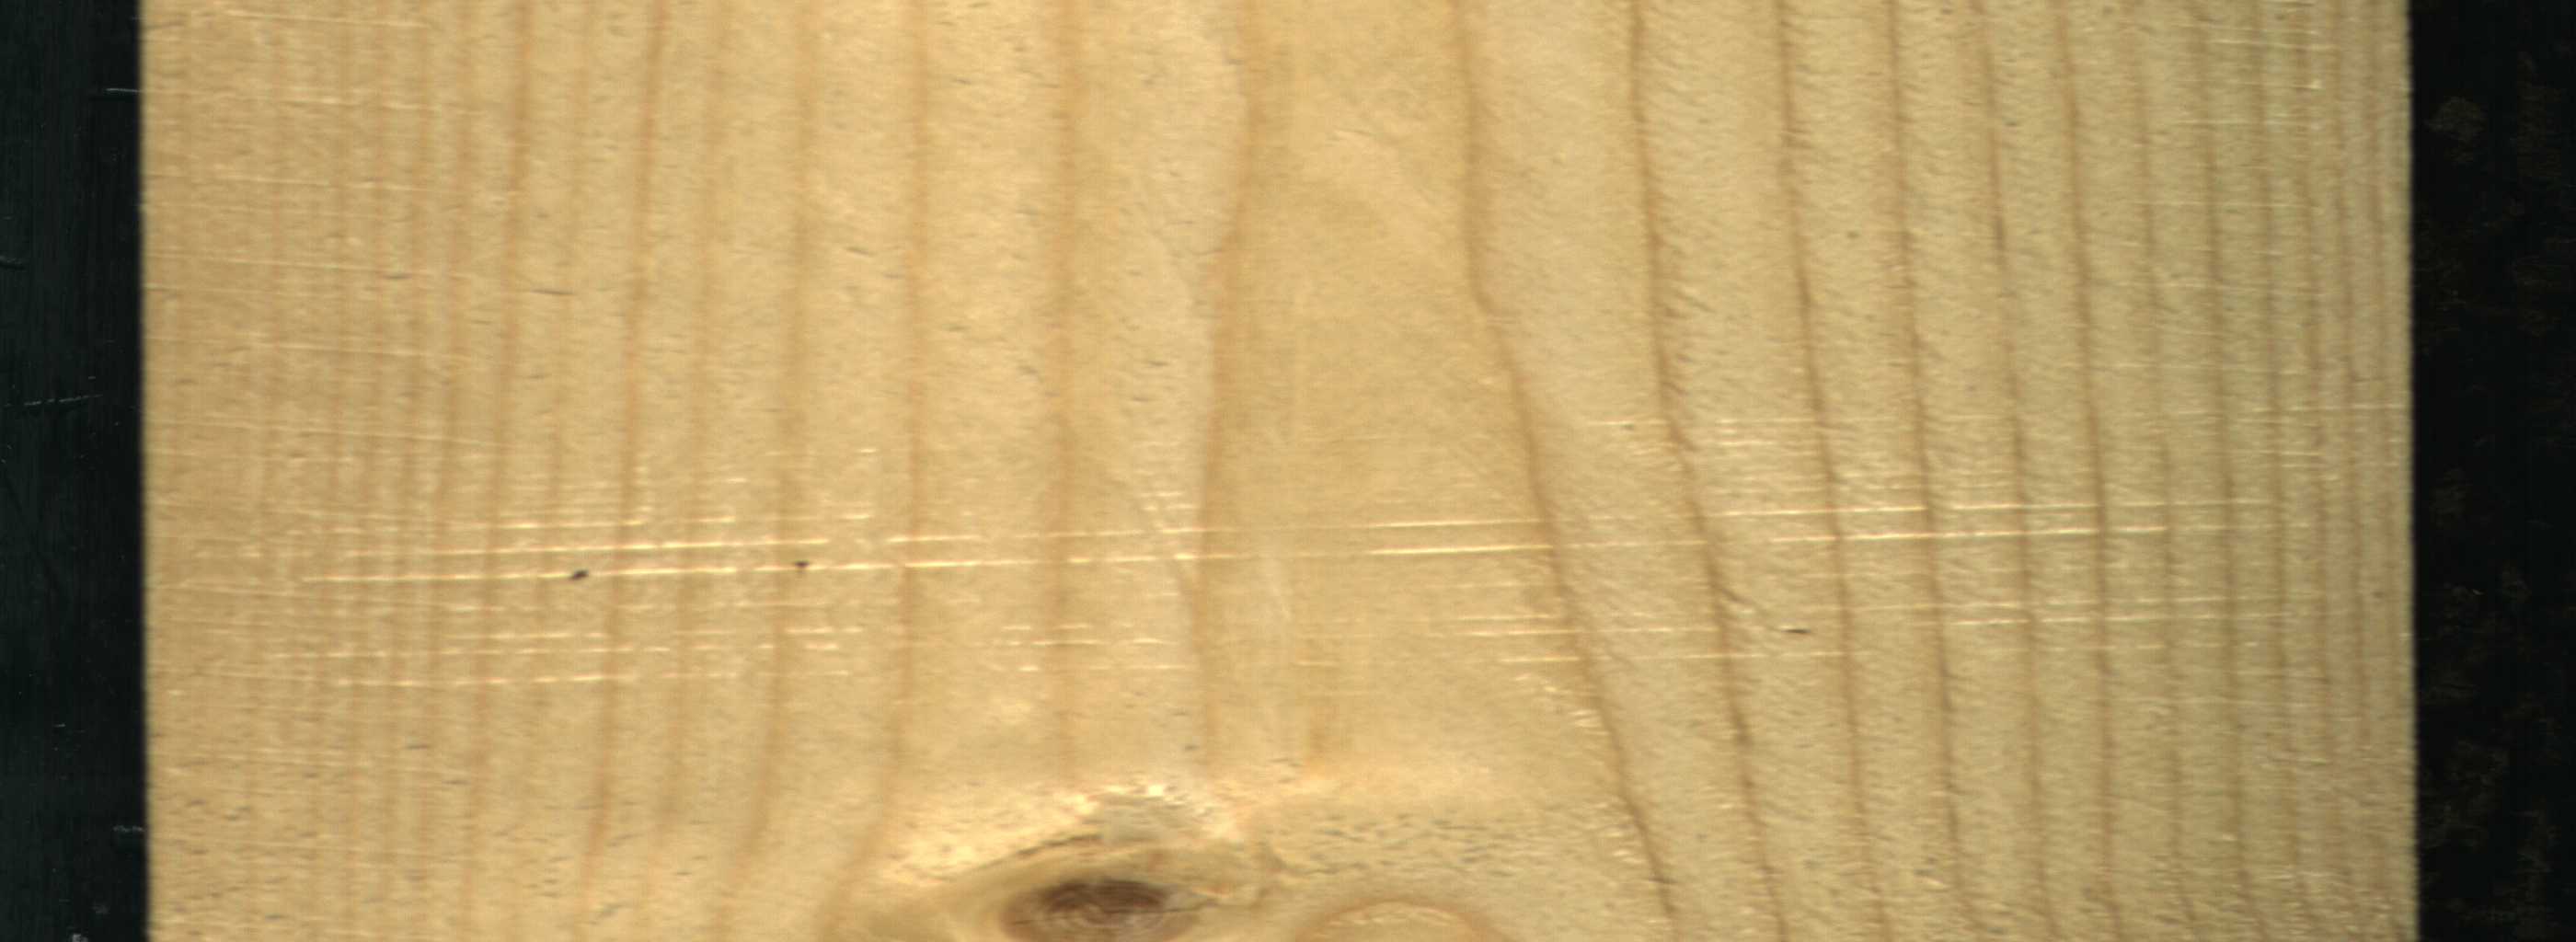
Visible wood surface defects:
Live_Knot